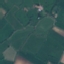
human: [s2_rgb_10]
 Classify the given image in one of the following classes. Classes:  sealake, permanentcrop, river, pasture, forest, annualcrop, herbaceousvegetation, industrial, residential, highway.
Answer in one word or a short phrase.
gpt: Pasture